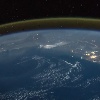
Label: water